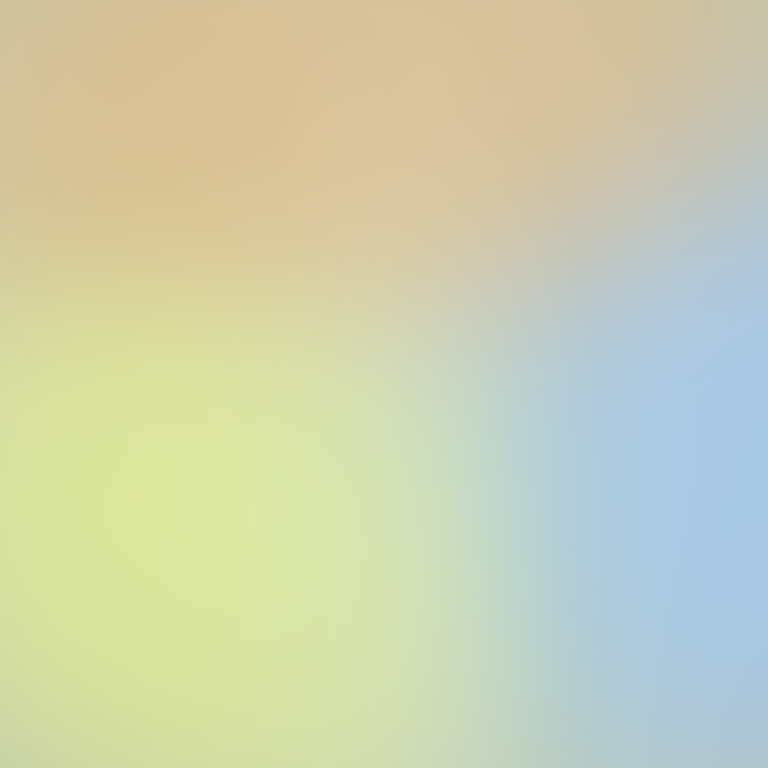
Abstract light effect, smooth gradient from soft yellow to light blue, calm atmosphere, diffuse light, no room, no furniture, no objects.